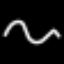
Label: squiggle